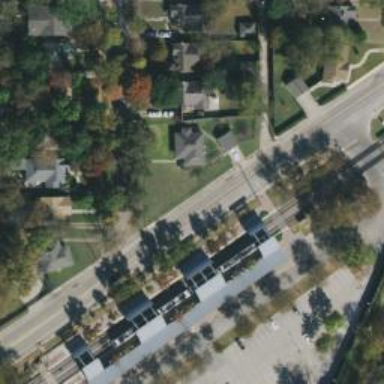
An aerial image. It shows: Platform for light rail public transport.